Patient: sex F, age 54
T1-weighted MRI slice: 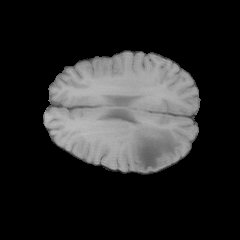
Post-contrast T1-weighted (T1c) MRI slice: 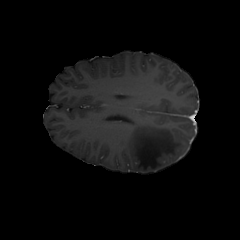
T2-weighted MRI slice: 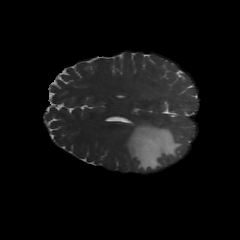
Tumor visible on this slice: yes
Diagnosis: Glioblastoma, IDH-wildtype
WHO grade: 4